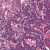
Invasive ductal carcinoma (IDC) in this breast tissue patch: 0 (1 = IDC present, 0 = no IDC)